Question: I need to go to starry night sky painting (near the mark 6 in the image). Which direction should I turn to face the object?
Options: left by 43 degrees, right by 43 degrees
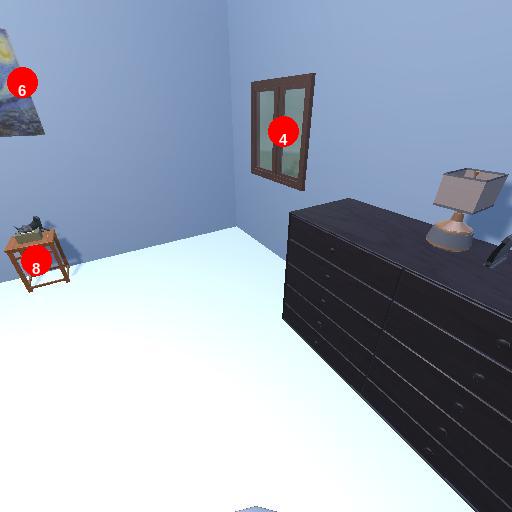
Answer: left by 43 degrees